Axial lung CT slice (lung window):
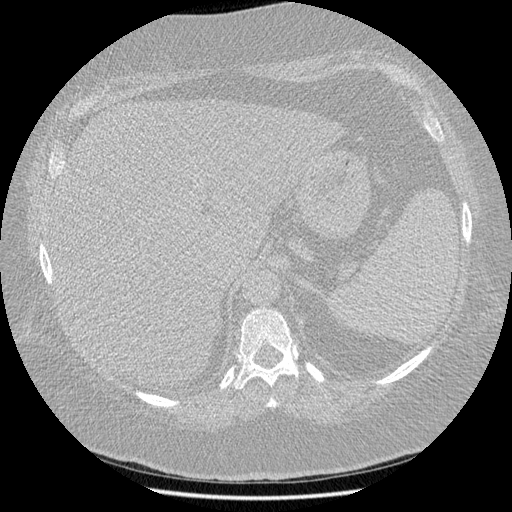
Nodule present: no